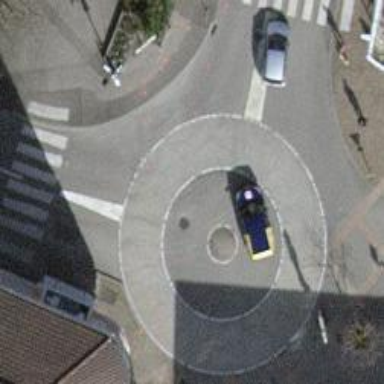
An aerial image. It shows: Mini roundabout on the road.